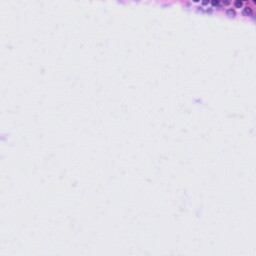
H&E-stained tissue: Tonsil